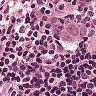
Metastatic tissue present: yes